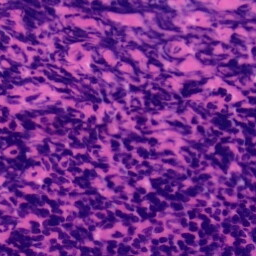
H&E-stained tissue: Tonsil